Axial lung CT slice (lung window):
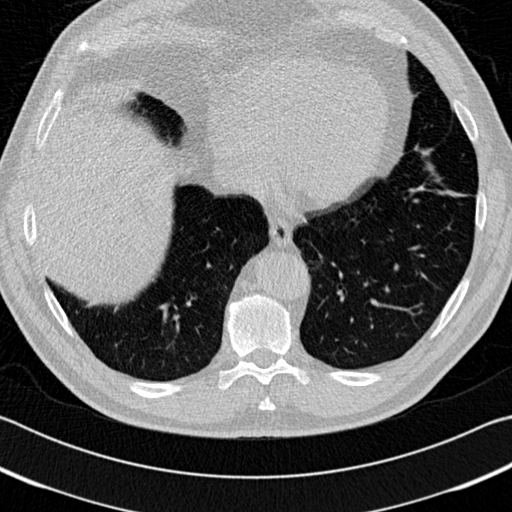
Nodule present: no